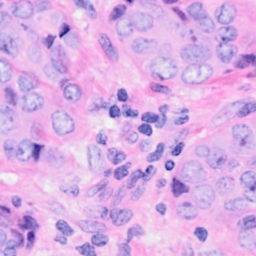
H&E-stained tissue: Breast